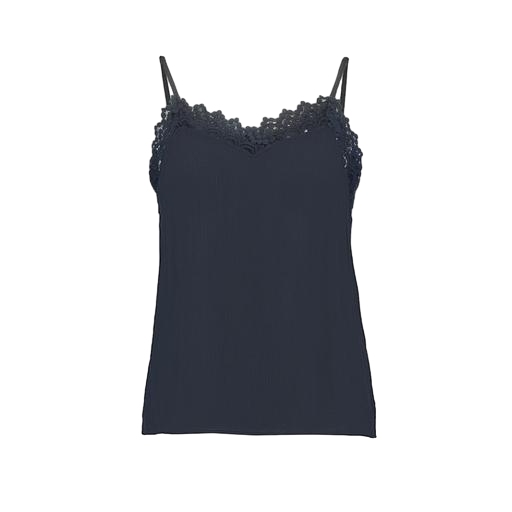
black curve cami rib lace, blue lace tank top, black dentelle lace-detail camisole, white background